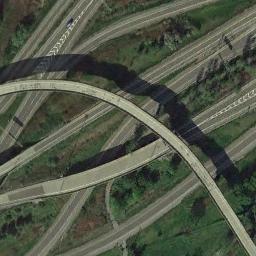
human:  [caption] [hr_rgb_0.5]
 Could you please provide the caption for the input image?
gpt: Here is an S-shaped overpass .

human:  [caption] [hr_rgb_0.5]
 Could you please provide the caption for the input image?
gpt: There are many overpasses of different lengths .

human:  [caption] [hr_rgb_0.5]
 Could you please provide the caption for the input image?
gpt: The directional overpass is over the roads on the green space .

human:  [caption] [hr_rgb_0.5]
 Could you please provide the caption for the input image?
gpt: The overpass is on the grass next to some trees .

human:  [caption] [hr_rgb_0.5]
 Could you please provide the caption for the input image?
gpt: There are some green trees and lawns beside the overpass .